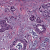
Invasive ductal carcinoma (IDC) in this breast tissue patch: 1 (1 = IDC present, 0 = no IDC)